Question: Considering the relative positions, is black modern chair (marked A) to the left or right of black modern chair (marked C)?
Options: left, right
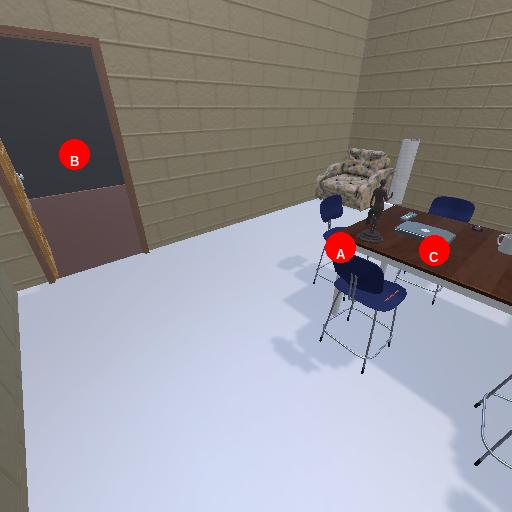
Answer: left